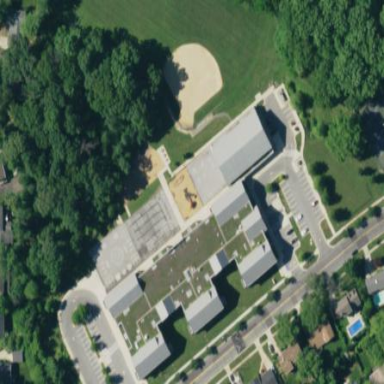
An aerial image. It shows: School building with gabled roof.